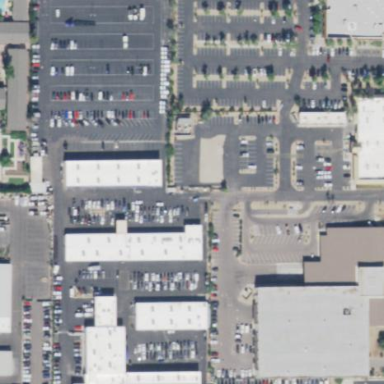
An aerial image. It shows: Retail area.